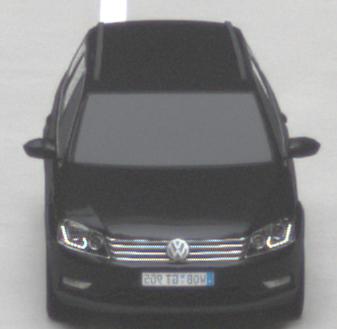
Make: VW
Model: Passat Alltrack 1.8 TSI
Detailed model: Passat (B7) Alltrack
Model produced from: 2012/03
Model produced until: 2013/06
Doors: 5
Color: black
Road condition: dry road
Daytime: midday
Contrast: medium contrast